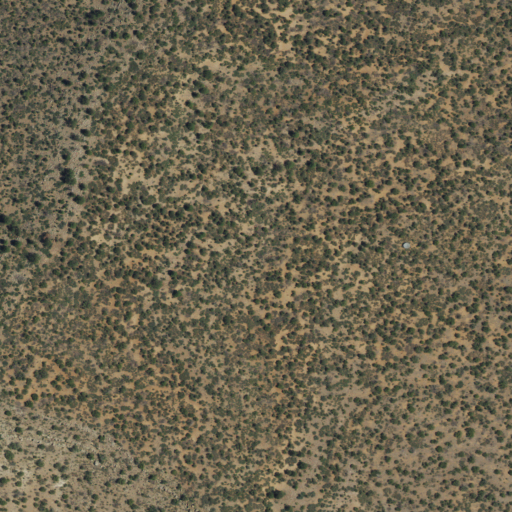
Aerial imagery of mountain in New Mexico named Sombodoro Mesa containing evergreen forest and shrub